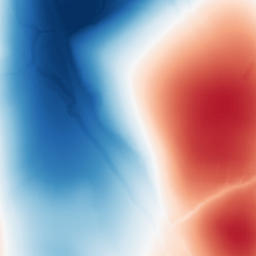
Category: trend_removal
Decomposition family: polynomial
Decomposition parameters: degree: 3
Upsampling method: sinc_hamming
Upsampling parameters: scale: 4
kernel_size: 16
Upsampling scale: 4